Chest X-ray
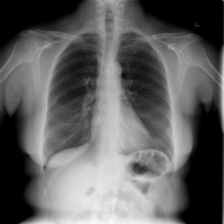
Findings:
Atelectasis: negative
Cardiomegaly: negative
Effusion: negative
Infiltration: negative
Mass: negative
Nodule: negative
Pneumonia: negative
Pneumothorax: negative
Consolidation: negative
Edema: negative
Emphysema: negative
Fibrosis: positive
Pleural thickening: negative
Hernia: negative